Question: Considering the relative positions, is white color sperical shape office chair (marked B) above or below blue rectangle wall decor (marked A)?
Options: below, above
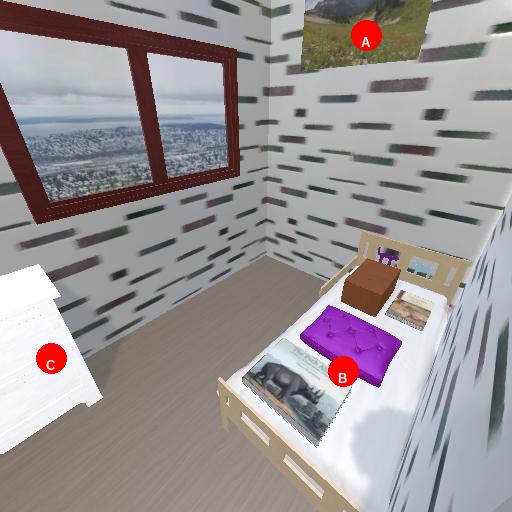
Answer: below